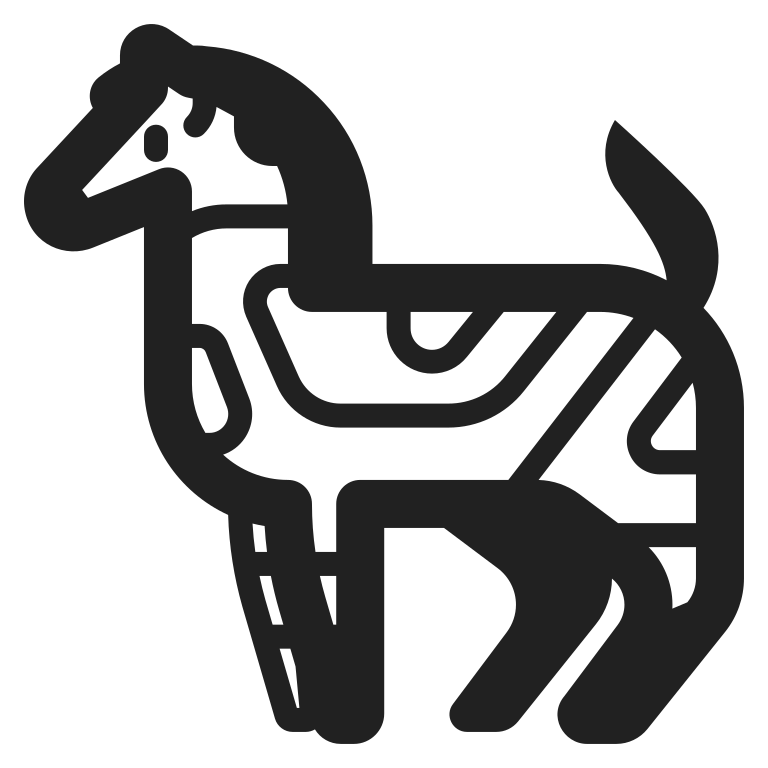
zebra high contrast